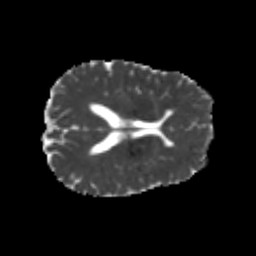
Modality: MD
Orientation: axial
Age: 25
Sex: male
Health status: healthy
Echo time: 0.074 s